Question: I want to track some special tags as UI component, e.g. <color>, <date>, so when such element is created and inserted to DOM, I can convert it to real functional html block.
Here's code, observe addedNodes on document.body.
'''
function handleAddedNodes(nodes) {
[].forEach.call(nodes, function(node) {
if (!node.tagName)
return;
//how is it possible, node.parentNode is null?????
if (!node.parentNode) {
return;
}
});
}
var observer = new MutationObserver(function(mutations) {
mutations.forEach(function(mutation) {
handleAddedNodes(mutation.addedNodes);
});
});
observer.observe(document.body, {
childList : true,
subtree : true
});
'''
It works fine as expected, but I also found a weird problem: no parentNode for some addedNodes(as "observe(document.body" means addedNodes should be descendants of document.body, right?)
The whole function works as an addon to a big frontend project, I don't know how the project mutate the DOM, set innerHTML or appendChild(too much code here). It also can not be debugged, as observe function is async, like event, no function call stack.
So I just want to know what could cause this, and .
Well, seemed <URL> can reproduce this,

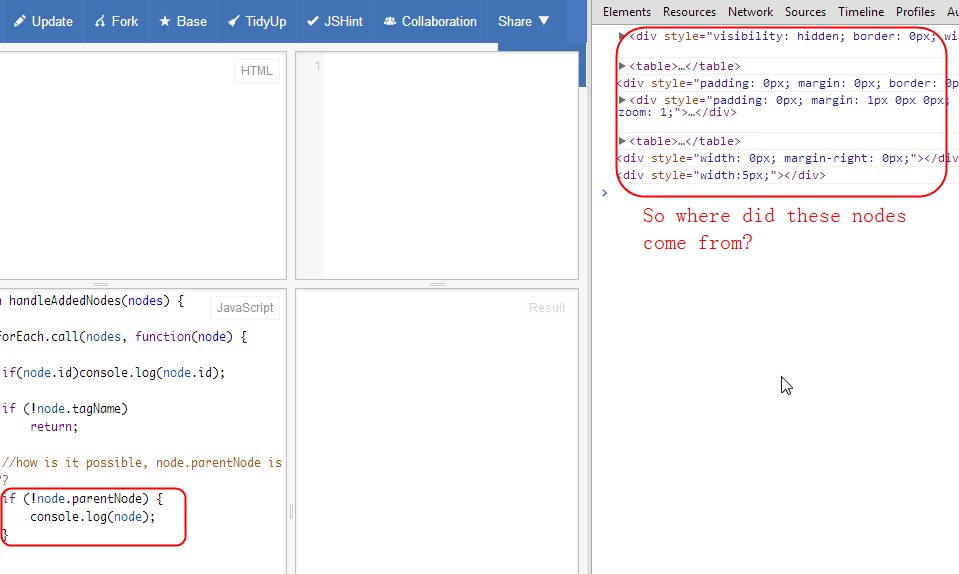
Answer: If an element is added and then immediately (faster than the next 'setImmediate' is triggered) removed to a watched element of a 'MutationObserver', the observer will notice and add a 'mutation' for both the 'addedNode' and the 'removedNode' - but as you've noticed the referenced element will not have a parent node.
<URL>
With your 'MutationObserver' from op the following code will call 'handleAddedNodes' thrice, once for an element thats been removed and once for an element that was appended to the removed element. The removed element will have no parent while the second element will have a parent.
'''
var body = document.body;
var test = document.createElement("div");
var test2 = document.createElement("span");
body.appendChild(test);//adds childList mutation (addedNodes)
test.appendChild(test2);//adds subtree mutation (addedNodes)
body.removeChild(test);//adds mutation (removedNodes)
'''